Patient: sex M, age 38
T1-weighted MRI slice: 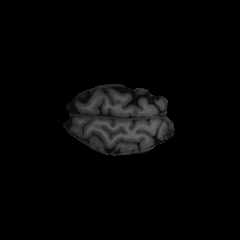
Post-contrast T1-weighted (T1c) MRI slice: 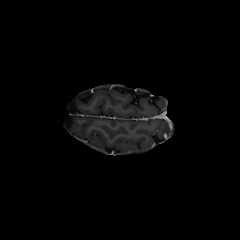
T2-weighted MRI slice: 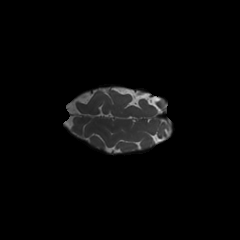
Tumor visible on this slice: no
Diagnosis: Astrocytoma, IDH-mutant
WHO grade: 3